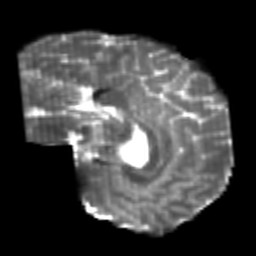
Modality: T2w
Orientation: sagittal
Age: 22
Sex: male
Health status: healthy
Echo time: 0.074 s